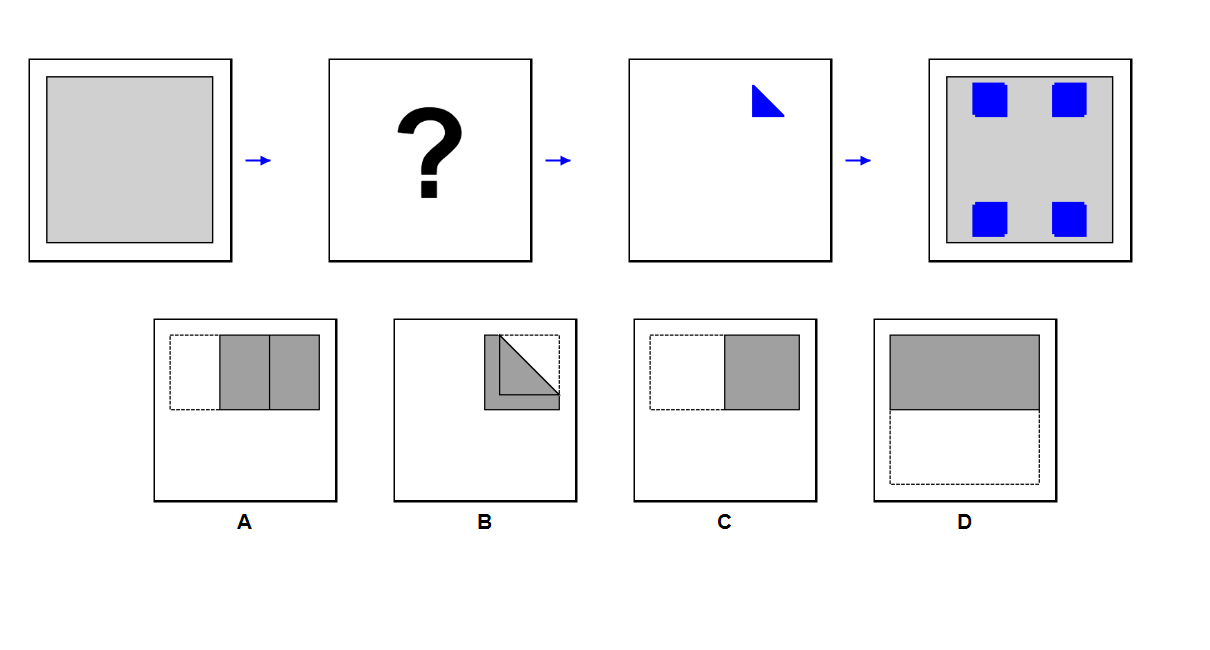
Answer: A